Question: We use the analytics api to download the experiments and variations, and do the variation selection for our visitors on our end (i.e. Server-side experiments as described here: <URL>
When a visitor visits a url that is under experimentation and they have a selected variation, they get the javascript as described like:
'''
<script>
cxApi.setChosenVariation(1, 'a9BcDEFgHijKl8mON-Opqw');
</script>
'''
This is working fine. We would like to have multiple experiments running(For example, a site-wide experiment involving the menu, and a page-specific experiment), the variation selection and everything works fine on our end. To the user, when they are part of multiple experiments, they get multiple calls of setChosenVariation like so:
'''
<script>
cxApi.setChosenVariation(1, 'a1BcDEFgHijKl2mON-3pqr');
cxApi.setChosenVariation(1, 'z9YxWVVuTsrPl8oNM-7lkj');
</script>
'''
I can't find any reason why this shouldn't work, but in the results from the experiments, when this happens, we see all the users being assigned only to one experiment, though both experiments have results (creating conversion rates of >100%).

Is there an explanation of this behaviour (I feel like perhaps the second call is overriding the first call?) and/or a correct way to do this?
Thanks very much
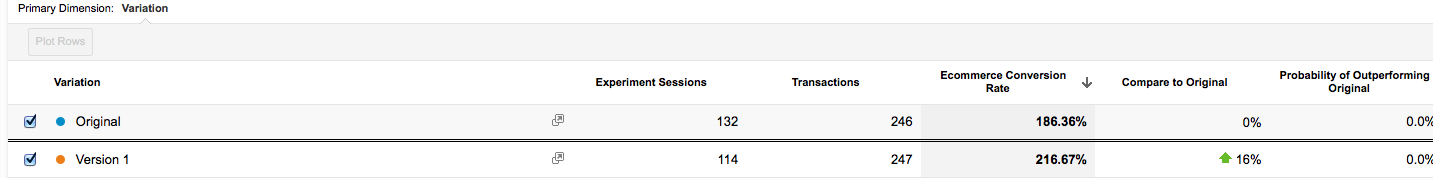
Answer: Ease answer didn't work for me. Thanks to <URL> worked and I ended up with something like:
'''
var sendExperiment = function(tracker, experimentVar, experimentId) {
cxApi.setChosenVariation(experimentVar, experimentId);
tracker.send('event', 'experiment', 'view',{'nonInteraction': 1});
}
ga(function(tracker) {
sendExperiment(tracker, 1, 'a1BcDEFgHijKl2mON-3pqr');
sendExperiment(tracker, 2, 'z9YxWVVuTsrPl8oNM-7lkj');
});
'''